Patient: sex M, age 60
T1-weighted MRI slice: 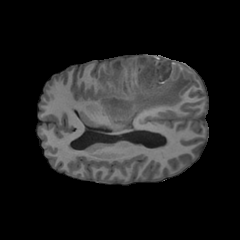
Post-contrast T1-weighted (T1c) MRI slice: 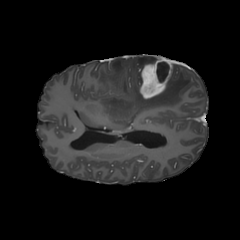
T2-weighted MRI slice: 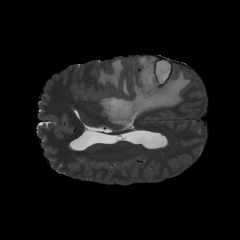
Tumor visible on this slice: yes
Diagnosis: Glioblastoma, IDH-wildtype
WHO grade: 4